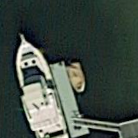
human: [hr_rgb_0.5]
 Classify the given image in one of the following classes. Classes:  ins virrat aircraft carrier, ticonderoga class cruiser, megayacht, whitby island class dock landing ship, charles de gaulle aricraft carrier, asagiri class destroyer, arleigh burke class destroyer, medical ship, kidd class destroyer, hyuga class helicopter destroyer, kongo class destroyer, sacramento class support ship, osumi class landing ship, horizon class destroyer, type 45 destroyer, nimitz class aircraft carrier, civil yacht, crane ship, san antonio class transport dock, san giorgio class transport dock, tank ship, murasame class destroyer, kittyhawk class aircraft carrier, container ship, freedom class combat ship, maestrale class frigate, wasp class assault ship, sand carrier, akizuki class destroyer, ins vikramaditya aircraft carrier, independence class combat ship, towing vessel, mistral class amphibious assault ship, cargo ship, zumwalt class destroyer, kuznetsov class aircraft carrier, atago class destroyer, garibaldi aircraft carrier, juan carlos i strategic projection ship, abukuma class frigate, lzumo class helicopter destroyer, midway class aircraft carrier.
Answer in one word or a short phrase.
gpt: Civil yacht